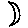
Label: moon